Aerial crown-view tile of a tropical tree (Barro Colorado Island, Panama), acquired 20241014:
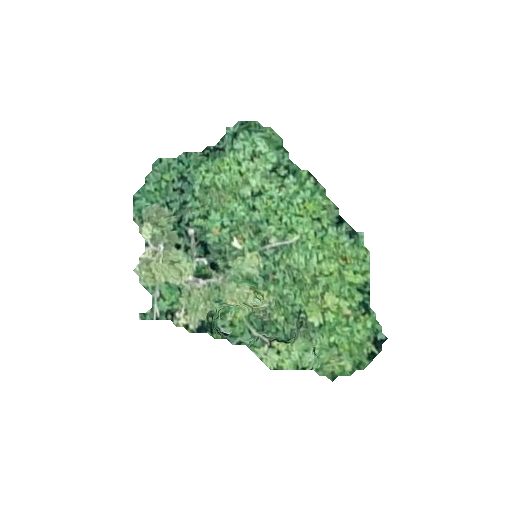
Species: Cecropia insignis
GBIF accepted scientific name: Cecropia insignis
Crown area: 66.491 m²